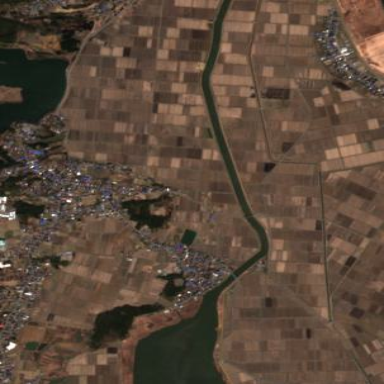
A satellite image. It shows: Farmland with rice crops growing. The produce is rice.